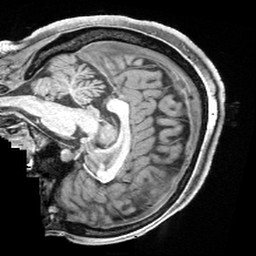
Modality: T1w
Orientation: sagittal